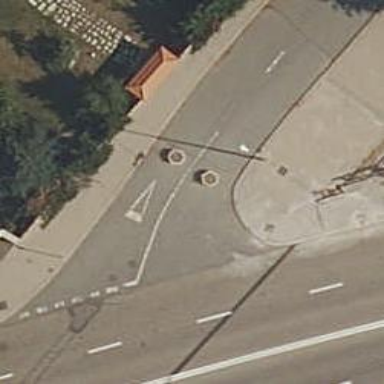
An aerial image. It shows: Bollard barrier.